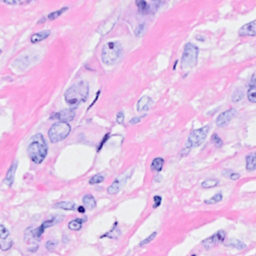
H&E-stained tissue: Breast